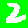
Digit: 2